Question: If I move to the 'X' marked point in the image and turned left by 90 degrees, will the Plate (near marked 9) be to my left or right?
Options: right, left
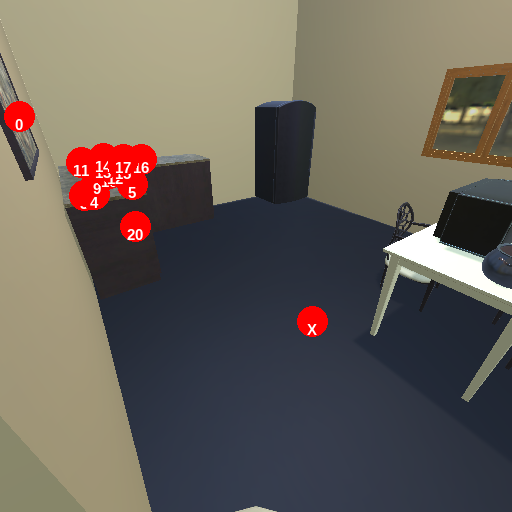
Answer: right